Question: The title is a little awkward, but I will do my best to explain what I'm trying to accomplish.
I have a table called 'Users' and another called 'Friends'.
The abstract structure of the 'Users' table is:
'''
+----+------+----------+----------+
| ID | Name | Username | Password |
+----+------+----------+----------+
'''
The 'Friends' table has an abstract structure like:
'''
+----+--------+----------+--------+
| ID | UserID | FriendID | Hidden |
+----+--------+----------+--------+
'''
Where the 'UserID' is the ID of the user who sent the friend request and the 'FriendID' is the recipient of the request. The hidden column will have a value of 1 if the recipient has chosen to hide the request.
I am wanting to compress this all down to one query, so far I have two separate ones which use either 'LEFT JOIN' or 'RIGHT JOIN'.
To find sent requests and current friends:
'''
SELECT
*,
CASE
WHEN C.ID IS Null THEN "Request Sent"
ELSE "Friends"
END AS Status
FROM
(SELECT DISTINCT
A.ID, A.Name, E.Hidden
FROM
Users A
INNER JOIN
Friends E ON A.ID = E.UserID
WHERE
A.ID in (SELECT UserID
FROM Friends
WHERE FriendID = "1" AND Deleted='No')) C
RIGHT JOIN
(SELECT DISTINCT
B.ID, B.Name, F.Hidden
FROM
Users B
INNER JOIN
Friends F ON B.ID = F.FriendID
WHERE
B.ID in (SELECT FriendID
FROM Friends
WHERE UserID = "1" AND Deleted = 'No')) D ON C.ID = D.ID
'''
As for friend requests received and current friends:
'''
SELECT *, CASE WHEN D.ID IS Null THEN "Wants to be your friend" ELSE "Friends" END AS Status FROM
(SELECT DISTINCT
A.ID, A.Name, E.Hidden
FROM
Users A INNER JOIN Friends E ON A.ID=E.UserID
WHERE
A.ID in (SELECT UserID FROM Friends WHERE FriendID = "1" AND Deleted='No')) C
LEFT JOIN
(SELECT DISTINCT
B.ID, B.Name, F.Hidden
FROM
Users B INNER JOIN Friends F ON B.ID=F.FriendID
WHERE
B.ID in (SELECT FriendID FROM Friends WHERE UserID = "1" AND Deleted='No')) D
ON C.ID=D.ID
'''
The venn diagram below may be a vital illustrative push if I haven't explained what I need.

Please note, for the purpose of constructing the querie(s) I have selected all columns, but I will only require the friends names and ID's at the end.
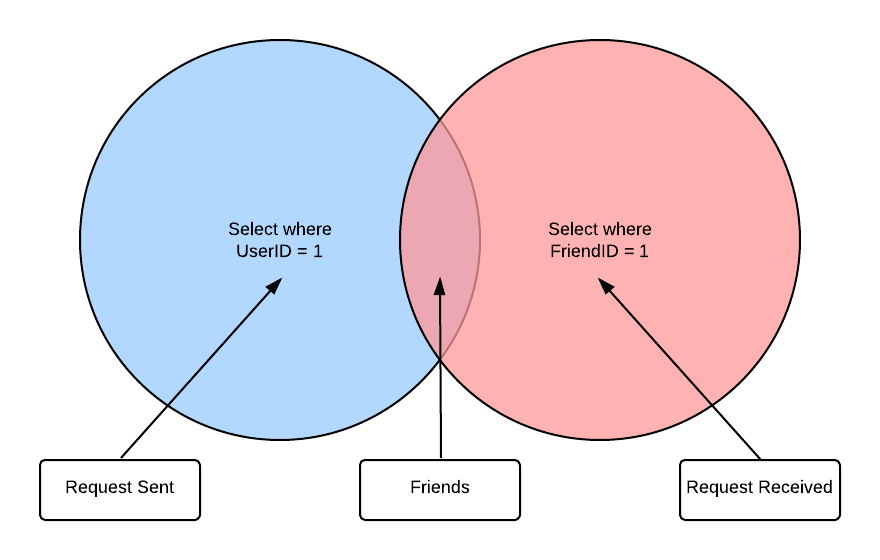
Answer: Do a 'union all' or 'union distinct' between the two queries this will return all the results in one table.
'''
SELECT *, D.ID, CASE WHEN D.ID IS Null THEN "Wants to be your friend" ELSE "Friends" END AS Status FROM
(SELECT DISTINCT
A.ID, A.Name, E.Hidden
FROM
Users A INNER JOIN Friends E ON A.ID=E.UserID
WHERE
A.ID in (SELECT UserID FROM Friends WHERE FriendID = "1" AND Deleted='No')) C
LEFT JOIN
(SELECT DISTINCT
B.ID, B.Name, F.Hidden
FROM
Users B INNER JOIN Friends F ON B.ID=F.FriendID
WHERE
B.ID in (SELECT FriendID FROM Friends WHERE UserID = "1" AND Deleted='No')) D
ON C.ID=D.ID
union all
SELECT *, D.ID, CASE WHEN C.ID IS Null THEN "Request Sent" ELSE "Friends" END AS Status FROM
(SELECT DISTINCT
A.ID, A.Name, E.Hidden
FROM
Users A INNER JOIN Friends E ON A.ID=E.UserID
WHERE
A.ID in (SELECT UserID FROM Friends WHERE FriendID = "1" AND Deleted='No')) C
RIGHT JOIN
(SELECT DISTINCT
B.ID, B.Name, F.Hidden
FROM
Users B INNER JOIN Friends F ON B.ID=F.FriendID
WHERE
B.ID in (SELECT FriendID FROM Friends WHERE UserID = "1" AND Deleted='No')) D
ON C.ID=D.ID
'''